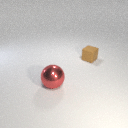
large red metal sphere to the left of small brown rubber cube